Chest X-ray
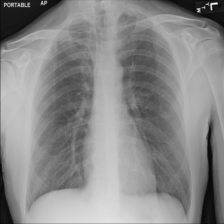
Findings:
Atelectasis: negative
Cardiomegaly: negative
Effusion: negative
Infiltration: negative
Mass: negative
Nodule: negative
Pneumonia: negative
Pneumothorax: negative
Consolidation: negative
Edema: negative
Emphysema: negative
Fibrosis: negative
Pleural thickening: negative
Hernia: negative